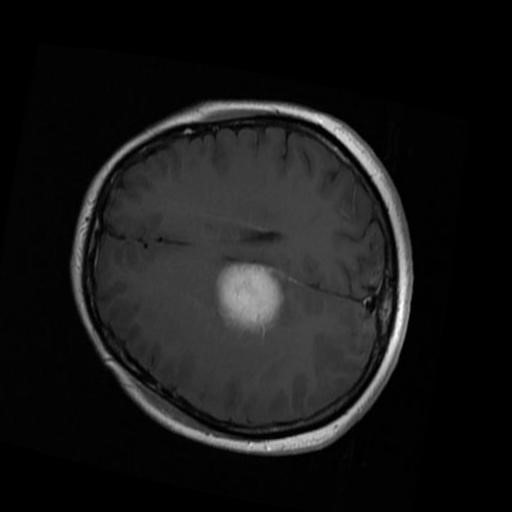
Label: brain_menin